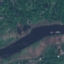
Land use / land cover class: River